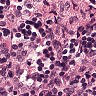
Metastatic tissue present: no